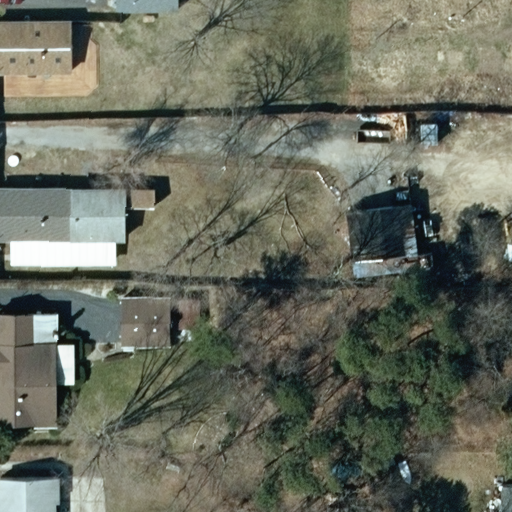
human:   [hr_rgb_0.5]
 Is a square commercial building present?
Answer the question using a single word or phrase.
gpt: no

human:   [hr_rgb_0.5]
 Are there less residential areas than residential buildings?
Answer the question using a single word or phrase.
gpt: yes

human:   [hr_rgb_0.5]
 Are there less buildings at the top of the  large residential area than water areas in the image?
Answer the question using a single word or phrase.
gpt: no

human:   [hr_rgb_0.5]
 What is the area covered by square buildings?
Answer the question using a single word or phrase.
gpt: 0m2

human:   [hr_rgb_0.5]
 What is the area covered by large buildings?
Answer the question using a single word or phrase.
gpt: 0m2

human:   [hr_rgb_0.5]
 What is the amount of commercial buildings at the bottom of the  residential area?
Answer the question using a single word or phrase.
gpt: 0

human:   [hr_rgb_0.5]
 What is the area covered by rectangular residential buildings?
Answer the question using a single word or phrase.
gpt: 383m2

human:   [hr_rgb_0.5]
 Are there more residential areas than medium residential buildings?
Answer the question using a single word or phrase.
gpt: no

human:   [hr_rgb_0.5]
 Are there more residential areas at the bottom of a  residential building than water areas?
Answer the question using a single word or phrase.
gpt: yes

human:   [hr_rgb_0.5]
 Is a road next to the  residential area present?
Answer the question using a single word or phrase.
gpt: no

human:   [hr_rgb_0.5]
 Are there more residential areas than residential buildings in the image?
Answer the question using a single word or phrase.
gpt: no

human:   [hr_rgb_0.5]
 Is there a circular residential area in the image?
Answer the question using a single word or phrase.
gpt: no

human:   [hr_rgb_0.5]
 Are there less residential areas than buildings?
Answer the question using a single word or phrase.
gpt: yes

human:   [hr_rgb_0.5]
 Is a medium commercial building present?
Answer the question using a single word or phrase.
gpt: no

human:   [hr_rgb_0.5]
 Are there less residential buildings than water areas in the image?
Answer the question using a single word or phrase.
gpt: no

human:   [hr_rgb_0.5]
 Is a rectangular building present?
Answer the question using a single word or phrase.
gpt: yes

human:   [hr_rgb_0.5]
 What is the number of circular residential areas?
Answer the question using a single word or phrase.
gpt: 0

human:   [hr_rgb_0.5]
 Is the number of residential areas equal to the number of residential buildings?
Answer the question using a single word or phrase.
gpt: no

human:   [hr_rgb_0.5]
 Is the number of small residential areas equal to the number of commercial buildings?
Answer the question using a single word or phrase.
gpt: yes

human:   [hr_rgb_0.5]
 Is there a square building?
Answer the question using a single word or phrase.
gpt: no

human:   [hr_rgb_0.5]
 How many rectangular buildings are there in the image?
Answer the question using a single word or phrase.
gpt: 8

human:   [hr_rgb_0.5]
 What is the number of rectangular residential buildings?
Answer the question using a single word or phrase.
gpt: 5

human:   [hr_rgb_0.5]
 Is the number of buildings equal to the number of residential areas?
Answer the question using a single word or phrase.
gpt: no

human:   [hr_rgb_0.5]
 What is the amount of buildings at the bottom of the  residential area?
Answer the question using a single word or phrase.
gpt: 0

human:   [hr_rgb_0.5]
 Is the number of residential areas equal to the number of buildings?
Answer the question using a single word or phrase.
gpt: no

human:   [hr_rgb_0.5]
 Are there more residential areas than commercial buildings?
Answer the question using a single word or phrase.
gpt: yes

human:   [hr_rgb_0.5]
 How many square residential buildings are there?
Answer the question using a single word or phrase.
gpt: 0

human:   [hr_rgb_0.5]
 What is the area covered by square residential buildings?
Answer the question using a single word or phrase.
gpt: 0m2

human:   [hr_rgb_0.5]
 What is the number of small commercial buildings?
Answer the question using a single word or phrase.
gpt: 0

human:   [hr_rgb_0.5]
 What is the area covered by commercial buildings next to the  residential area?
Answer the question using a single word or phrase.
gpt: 0m2

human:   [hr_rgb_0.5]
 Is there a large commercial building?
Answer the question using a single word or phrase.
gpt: no

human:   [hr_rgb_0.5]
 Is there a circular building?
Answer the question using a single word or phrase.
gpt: no

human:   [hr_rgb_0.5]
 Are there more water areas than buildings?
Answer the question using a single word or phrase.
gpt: no

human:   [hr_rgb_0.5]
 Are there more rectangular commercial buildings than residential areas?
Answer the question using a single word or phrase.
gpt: no

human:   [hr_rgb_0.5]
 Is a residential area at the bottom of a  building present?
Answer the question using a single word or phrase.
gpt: yes

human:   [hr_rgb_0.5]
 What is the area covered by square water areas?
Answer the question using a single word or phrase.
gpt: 0m2